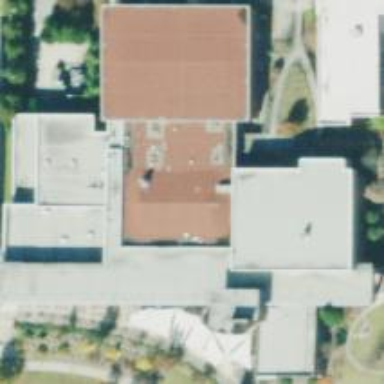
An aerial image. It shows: College building.